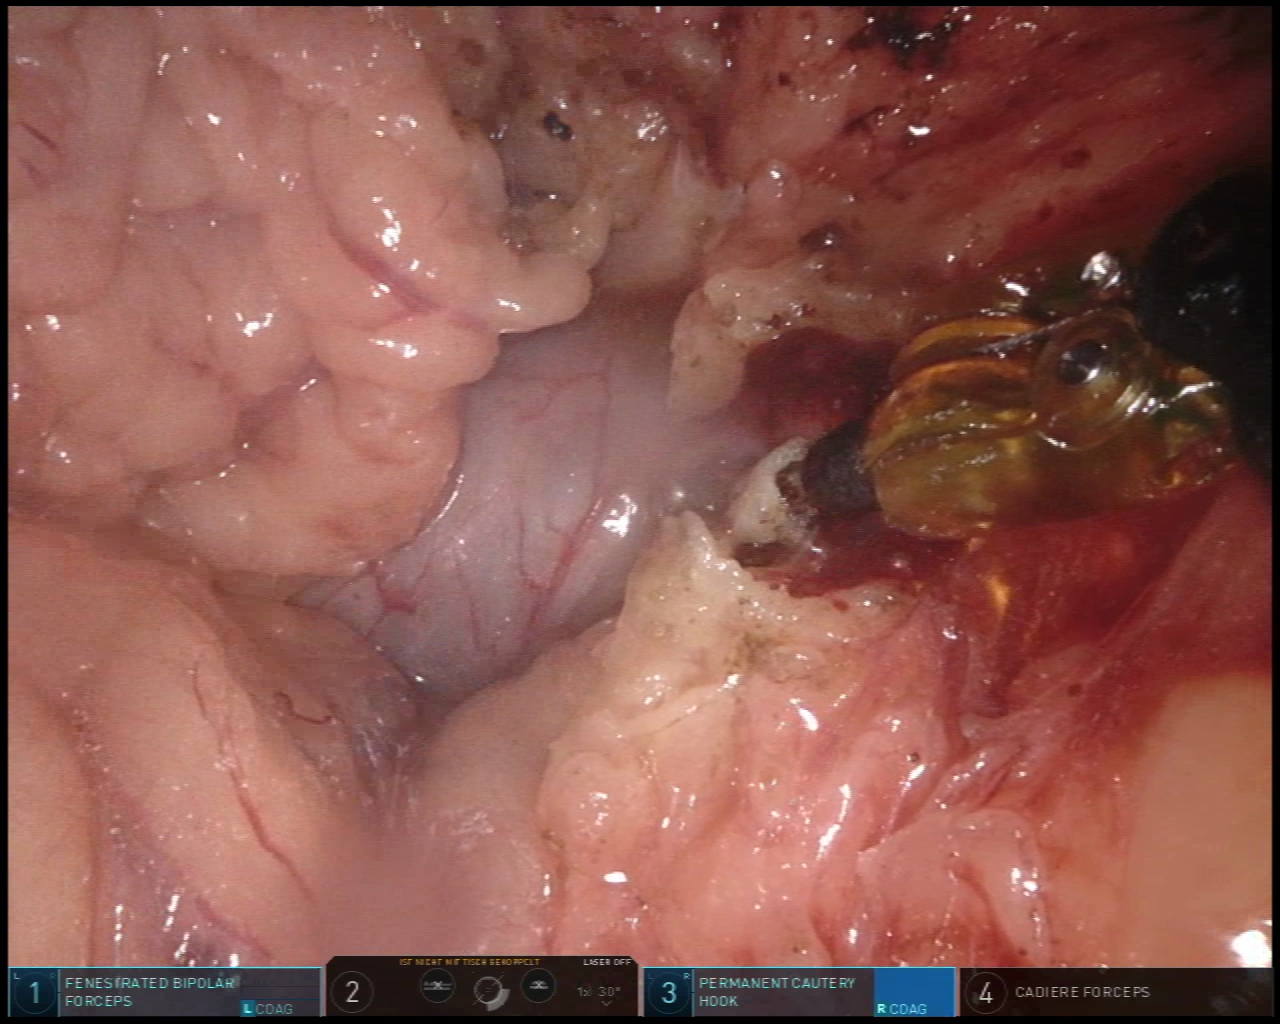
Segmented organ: stomach
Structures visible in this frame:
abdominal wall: no
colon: no
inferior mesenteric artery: no
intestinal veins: no
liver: no
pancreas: no
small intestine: no
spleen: no
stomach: yes
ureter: no
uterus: no
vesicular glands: no